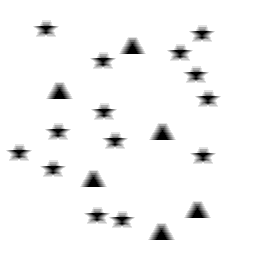
Squares: 0
Triangles: 6
Stars: 14
Total shapes: 20